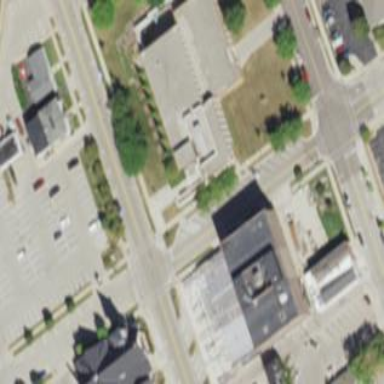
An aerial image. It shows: Police building.